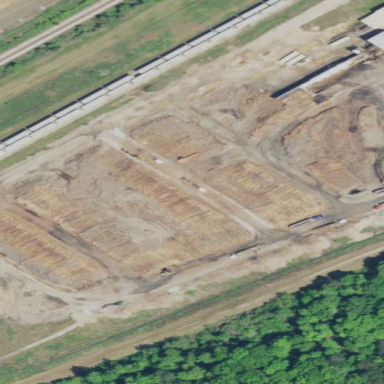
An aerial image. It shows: Storage area filled with wood.